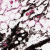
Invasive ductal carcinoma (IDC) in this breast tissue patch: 0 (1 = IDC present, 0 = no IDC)